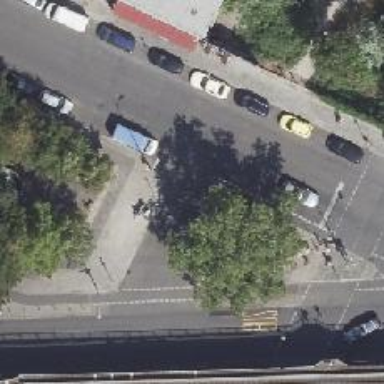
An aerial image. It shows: Unmarked road crossing.